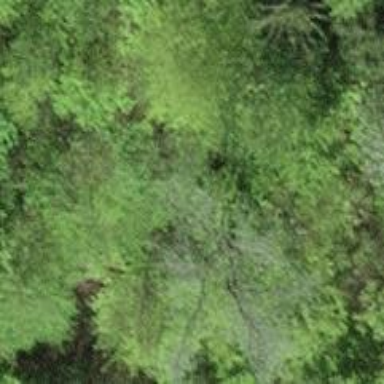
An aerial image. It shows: Natural monument featuring deciduous broadleaved tree.